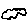
Label: cloud